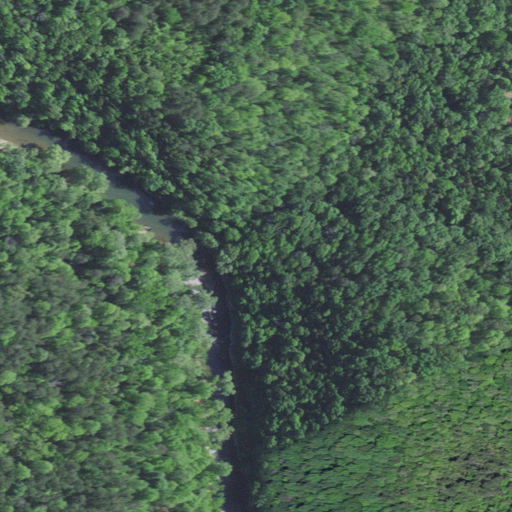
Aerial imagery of valley in Kentucky named Dark Hollow containing mixed forest and deciduous forest